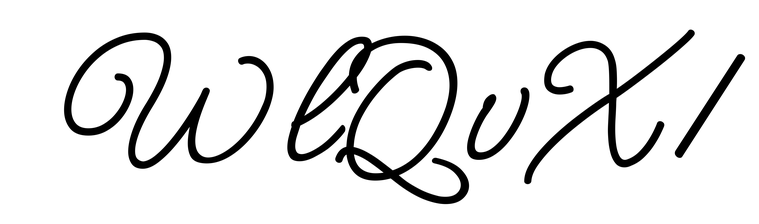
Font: MeowScript-Regular